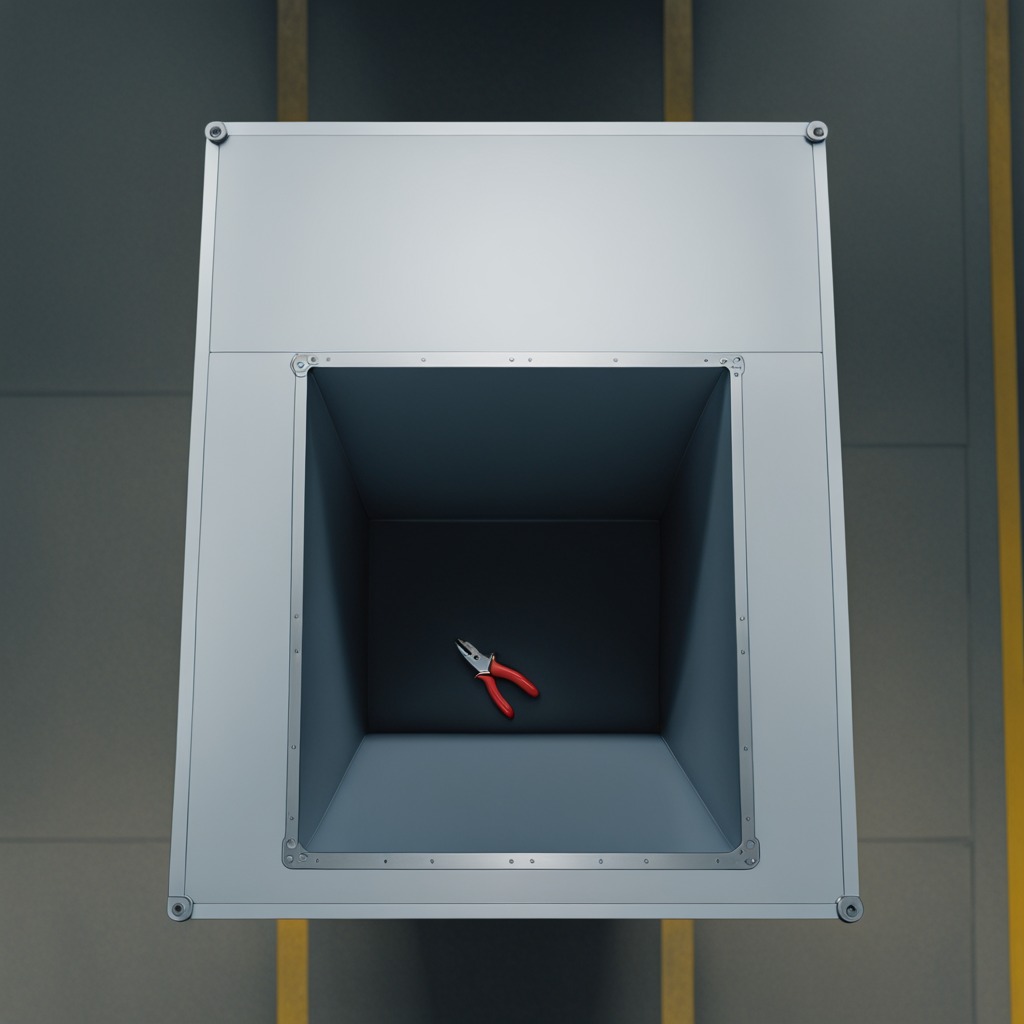
A plier is lying on the surface of a toolbox.